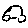
Label: car